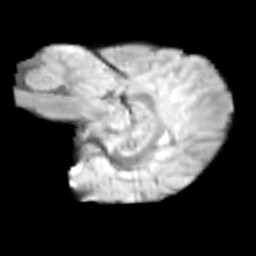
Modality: T2w
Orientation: sagittal
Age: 11
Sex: male
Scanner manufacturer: siemens
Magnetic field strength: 3 T
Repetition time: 3.8 s
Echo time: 0.07 s